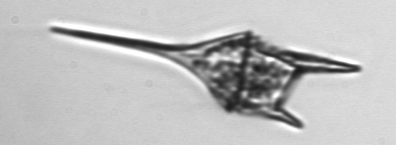
Label: Tripos_lineatus